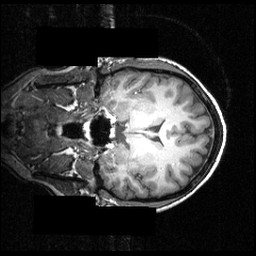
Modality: T1w
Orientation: coronal
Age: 22
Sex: female
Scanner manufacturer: siemens
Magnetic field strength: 3.951 T
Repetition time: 1.5 s
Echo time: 0.00335 s